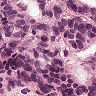
Metastatic tissue present: yes